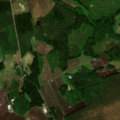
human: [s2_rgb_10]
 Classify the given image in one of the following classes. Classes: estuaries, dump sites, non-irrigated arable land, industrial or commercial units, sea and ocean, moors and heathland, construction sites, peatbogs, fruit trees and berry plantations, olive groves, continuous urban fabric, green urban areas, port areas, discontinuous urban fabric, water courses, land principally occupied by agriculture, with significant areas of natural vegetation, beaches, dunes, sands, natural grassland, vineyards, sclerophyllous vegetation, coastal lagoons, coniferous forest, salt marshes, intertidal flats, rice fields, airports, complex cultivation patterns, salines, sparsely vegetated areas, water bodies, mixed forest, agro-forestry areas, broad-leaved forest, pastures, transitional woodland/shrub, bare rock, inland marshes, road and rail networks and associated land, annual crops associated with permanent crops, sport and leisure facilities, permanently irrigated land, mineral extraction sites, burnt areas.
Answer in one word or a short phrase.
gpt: non-irrigated arable land, land principally occupied by agriculture, with significant areas of natural vegetation, coniferous forest, mixed forest, transitional woodland/shrub